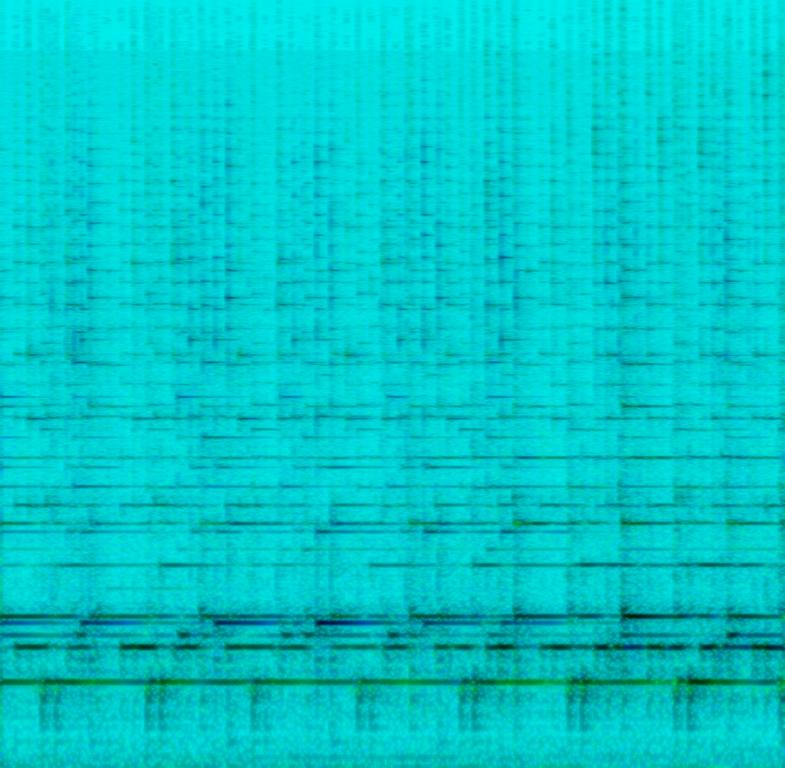
This song features two harps playing a melody. In the beginning, both harps play the harp complimenting each other. After one bar, one of the harps plays the higher repetitive phrase and the other harp plays the lower register notes. This song has a happy mood. There are no other instruments in this song. There are no voices in this song. This song can be played in an inspirational video.